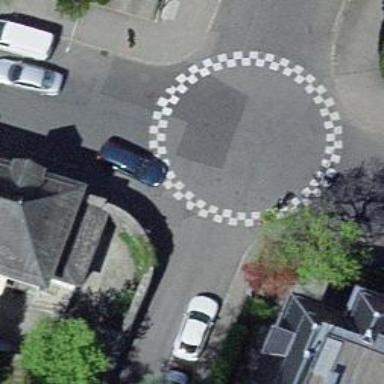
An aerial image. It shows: Traffic calming table.